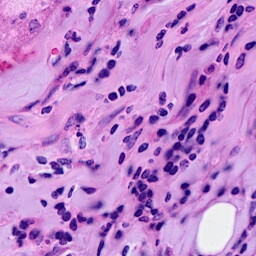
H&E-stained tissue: Breast